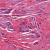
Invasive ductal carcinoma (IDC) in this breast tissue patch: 0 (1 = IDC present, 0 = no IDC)